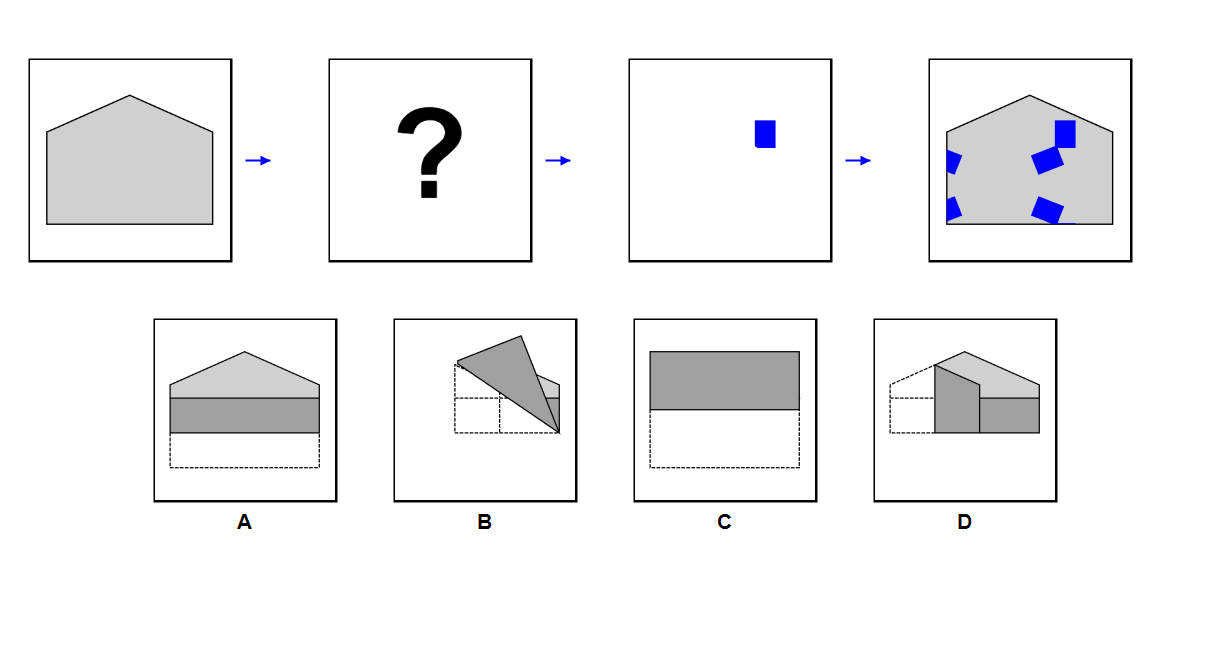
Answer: C